Question: ## How to create a setting such that there are two radiobuttons on the layout
I have made a better representation from my last question
- -

---
Click on 'RadioButton1' .. 'Activity1' should display on the 'same screen'
Click on 'RadioButton1' again 'Activity2' should display on the 'same screen'
similarly to RadioButton2
---
This i have performed using tabs with tabhost
Since the design of tabhost is rigid ..... is it possible to make as above
---
## {edit}
I didnt know how to use radiobutton but i have tried something similar
'''
public class MainActivity extends Activity {
@Override
protected void onCreate(Bundle savedInstanceState) {
super.onCreate(savedInstanceState);
setContentView(R.layout.activity_main);
}
@Override
public boolean onCreateOptionsMenu(Menu menu) {
// Inflate the menu; this adds items to the action bar if it is present.
getMenuInflater().inflate(R.layout.activity_main, menu);
return true;
}
}
'''
'''
public class Fragment_1 extends Fragment{
@Override
public View onCreateView(LayoutInflater inflater, ViewGroup container,
Bundle savedInstanceState) {
// TODO Auto-generated method stub
View view = inflater.inflate(R.layout.fragment_fragment_1, container, false);
final EditText edtxtPersonName_Fragment = (EditText) view.findViewById(R.id.edtxtPersonName);
Button btnSayHi_Fragment = (Button) view.findViewById(R.id.btnSayHi);
btnSayHi_Fragment.setOnClickListener(new OnClickListener() {
@Override
public void onClick(View v) {
// TODO Auto-generated method stub
String name = edtxtPersonName_Fragment.getText().toString();
FragmentManager fm = getFragmentManager();
Fragment_2 f2 = (Fragment_2) fm.findFragmentById(R.id.fragment_content_2);
if(f2 != null && f2.isInLayout())
{
f2.setName(name);
}
Activity activity = getActivity();
if(activity != null)
{
Toast.makeText(activity, "Say&ing Hi in Progress...", Toast.LENGTH_LONG).show();
}
}
});
return view;
}
}
'''
'''
public class Fragment_2 extends Fragment {
View view;
@Override
public View onCreateView(LayoutInflater inflater, ViewGroup container,
Bundle savedInstanceState) {
// TODO Auto-generated method stub
view = inflater.inflate(R.layout.fragment_fragment_2, container, false);
return view;
}
public void setName(String name)
{
TextView txtName = (TextView) view.findViewById(R.id.txtViewResult);
txtName.setText("Hi " + name);
}
}
'''
'''
<LinearLayout xmlns:android="http://schemas.android.com/apk/res/android"
android:layout_width="fill_parent"
android:layout_height="fill_parent" >
<fragment
android:id="@+id/fragment_content_1"
android:name="com.example.fragmentexample.Fragment_1"
android:layout_width="0dip"
android:layout_weight="0.50"
android:layout_height="fill_parent" >
</fragment>
<fragment
android:id="@+id/fragment_content_2"
android:name="com.example.fragmentexample.Fragment_2"
android:layout_width="0dip"
android:layout_weight="0.50"
android:layout_height="fill_parent" >
<!-- Preview: layout=@layout/fragment_basic -->
</fragment>
</LinearLayout>
'''
Still i got log errors
'''
10-13 15:56:44.837: D/AndroidRuntime(326): Shutting down VM
10-13 15:56:44.837: W/dalvikvm(326): threadid=1: thread exiting with uncaught exception (group=0x40015560)
10-13 15:56:45.117: E/AndroidRuntime(326): FATAL EXCEPTION: main
10-13 15:56:45.117: E/AndroidRuntime(326): java.lang.RuntimeException: Unable to start activity ComponentInfo{com.example.fragment/com.example.fragment.MainActivity}: android.view.InflateException: Binary XML file line #5: Error inflating class fragment
10-13 15:56:45.117: E/AndroidRuntime(326): at android.app.ActivityThread.performLaunchActivity(ActivityThread.java:1647)
10-13 15:56:45.117: E/AndroidRuntime(326): at android.app.ActivityThread.handleLaunchActivity(ActivityThread.java:1663)
10-13 15:56:45.117: E/AndroidRuntime(326): at android.app.ActivityThread.access$1500(ActivityThread.java:117)
10-13 15:56:45.117: E/AndroidRuntime(326): at android.app.ActivityThread$H.handleMessage(ActivityThread.java:931)
10-13 15:56:45.117: E/AndroidRuntime(326): at android.os.Handler.dispatchMessage(Handler.java:99)
10-13 15:56:45.117: E/AndroidRuntime(326): at android.os.Looper.loop(Looper.java:123)
10-13 15:56:45.117: E/AndroidRuntime(326): at android.app.ActivityThread.main(ActivityThread.java:3683)
10-13 15:56:45.117: E/AndroidRuntime(326): at java.lang.reflect.Method.invokeNative(Native Method)
10-13 15:56:45.117: E/AndroidRuntime(326): at java.lang.reflect.Method.invoke(Method.java:507)
10-13 15:56:45.117: E/AndroidRuntime(326): at com.android.internal.os.ZygoteInit$MethodAndArgsCaller.run(ZygoteInit.java:839)
10-13 15:56:45.117: E/AndroidRuntime(326): at com.android.internal.os.ZygoteInit.main(ZygoteInit.java:597)
10-13 15:56:45.117: E/AndroidRuntime(326): at dalvik.system.NativeStart.main(Native Method)
10-13 15:56:45.117: E/AndroidRuntime(326): Caused by: android.view.InflateException: Binary XML file line #5: Error inflating class fragment
10-13 15:56:45.117: E/AndroidRuntime(326): at android.view.LayoutInflater.createViewFromTag(LayoutInflater.java:581)
10-13 15:56:45.117: E/AndroidRuntime(326): at android.view.LayoutInflater.rInflate(LayoutInflater.java:623)
10-13 15:56:45.117: E/AndroidRuntime(326): at android.view.LayoutInflater.inflate(LayoutInflater.java:408)
10-13 15:56:45.117: E/AndroidRuntime(326): at android.view.LayoutInflater.inflate(LayoutInflater.java:320)
10-13 15:56:45.117: E/AndroidRuntime(326): at android.view.LayoutInflater.inflate(LayoutInflater.java:276)
10-13 15:56:45.117: E/AndroidRuntime(326): at com.android.internal.policy.impl.PhoneWindow.setContentView(PhoneWindow.java:207)
10-13 15:56:45.117: E/AndroidRuntime(326): at android.app.Activity.setContentView(Activity.java:1657)
10-13 15:56:45.117: E/AndroidRuntime(326): at com.example.fragment.MainActivity.onCreate(MainActivity.java:16)
10-13 15:56:45.117: E/AndroidRuntime(326): at android.app.Instrumentation.callActivityOnCreate(Instrumentation.java:1047)
10-13 15:56:45.117: E/AndroidRuntime(326): at android.app.ActivityThread.performLaunchActivity(ActivityThread.java:1611)
10-13 15:56:45.117: E/AndroidRuntime(326): ... 11 more
10-13 15:56:45.117: E/AndroidRuntime(326): Caused by: java.lang.ClassNotFoundException: android.view.fragment in loader dalvik.system.PathClassLoader[/data/app/com.example.fragment-1.apk]
10-13 15:56:45.117: E/AndroidRuntime(326): at dalvik.system.PathClassLoader.findClass(PathClassLoader.java:240)
10-13 15:56:45.117: E/AndroidRuntime(326): at java.lang.ClassLoader.loadClass(ClassLoader.java:551)
10-13 15:56:45.117: E/AndroidRuntime(326): at java.lang.ClassLoader.loadClass(ClassLoader.java:511)
10-13 15:56:45.117: E/AndroidRuntime(326): at android.view.LayoutInflater.createView(LayoutInflater.java:471)
10-13 15:56:45.117: E/AndroidRuntime(326): at android.view.LayoutInflater.onCreateView(LayoutInflater.java:549)
10-13 15:56:45.117: E/AndroidRuntime(326): at com.android.internal.policy.impl.PhoneLayoutInflater.onCreateView(PhoneLayoutInflater.java:66)
10-13 15:56:45.117: E/AndroidRuntime(326): at android.view.LayoutInflater.createViewFromTag(LayoutInflater.java:568)
10-13 15:56:45.117: E/AndroidRuntime(326): ... 20 more
10-13 15:56:49.207: I/Process(326): Sending signal. PID: 326 SIG: 9
'''
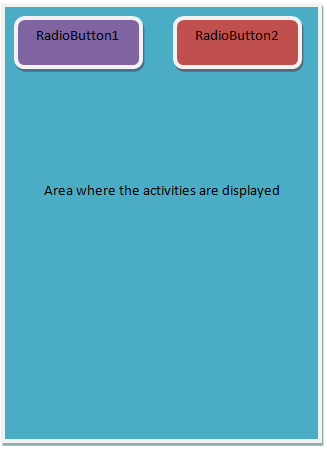
Answer: Don't use 'RadioButtons', you should use 'TabHost' for this.
See the answer here:
<URL>
Another good option is to use 'ViewPager', see official docs here:
<URL>